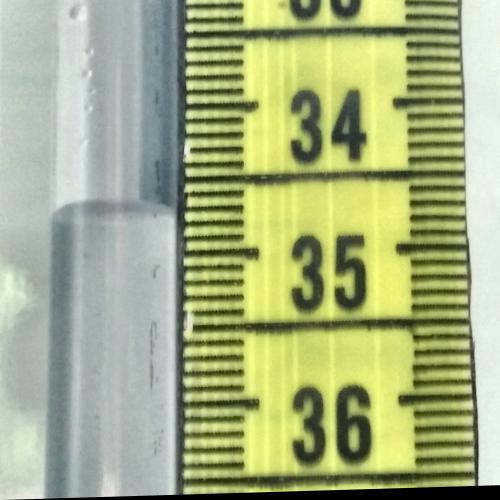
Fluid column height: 34.7 cm